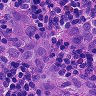
Metastatic tissue present: yes